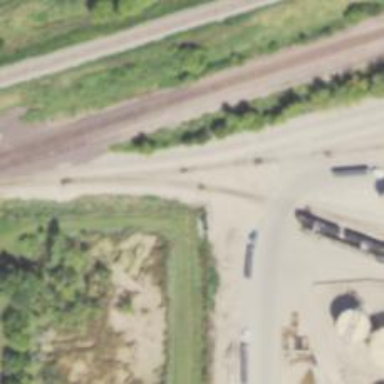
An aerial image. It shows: Rail spur service.